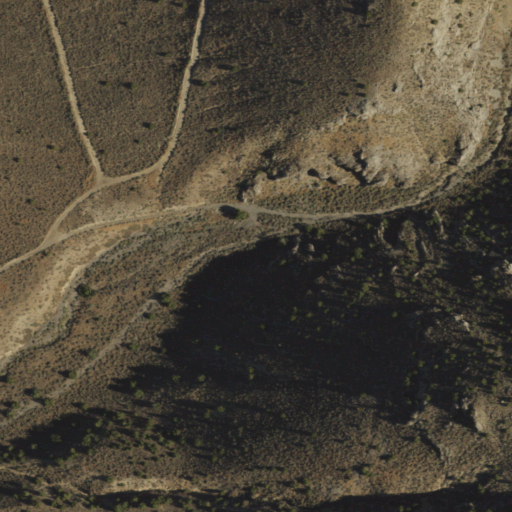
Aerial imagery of valley in Nevada named Buffalo Canyon containing shrub and evergreen forest